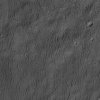
Atmospheric dust classification: not_dusty